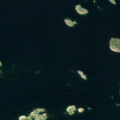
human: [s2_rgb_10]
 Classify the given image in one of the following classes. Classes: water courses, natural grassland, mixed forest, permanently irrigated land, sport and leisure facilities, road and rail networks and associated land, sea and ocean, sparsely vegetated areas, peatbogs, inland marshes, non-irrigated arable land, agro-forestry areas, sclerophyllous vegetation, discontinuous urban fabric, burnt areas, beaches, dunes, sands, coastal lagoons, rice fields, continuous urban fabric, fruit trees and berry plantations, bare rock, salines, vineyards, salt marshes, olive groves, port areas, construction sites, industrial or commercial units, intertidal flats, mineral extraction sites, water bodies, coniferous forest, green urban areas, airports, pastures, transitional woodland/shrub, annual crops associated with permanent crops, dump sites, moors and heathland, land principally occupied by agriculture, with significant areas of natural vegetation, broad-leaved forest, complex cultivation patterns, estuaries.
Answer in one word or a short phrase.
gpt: sea and ocean